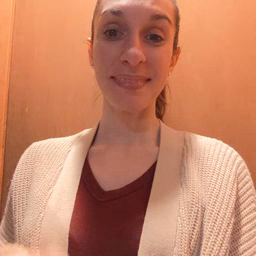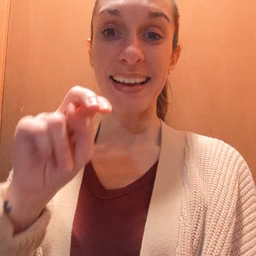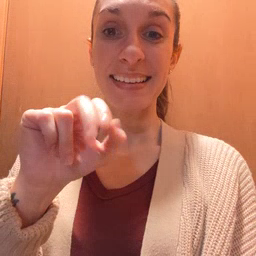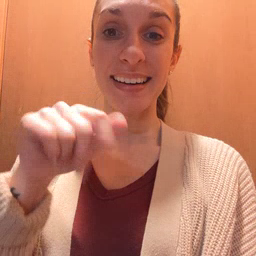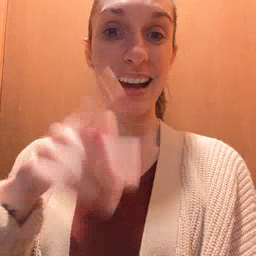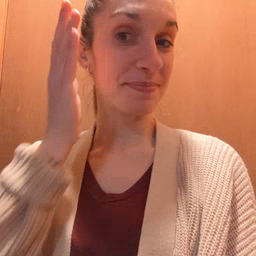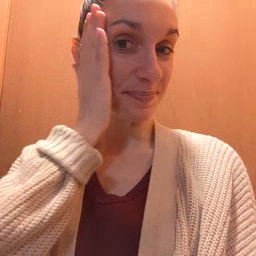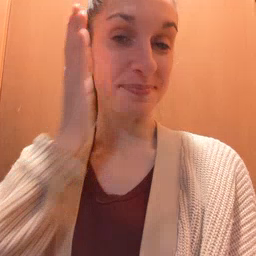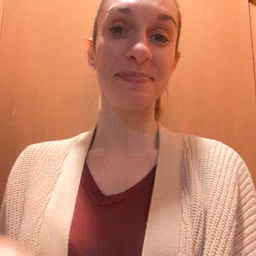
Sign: nap